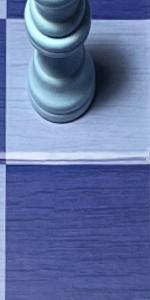
Label: Empty